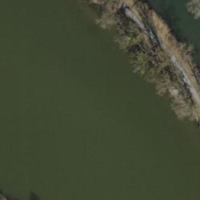
EUNIS habitat code: 14
Species observed at this site:
Anas platyrhynchos